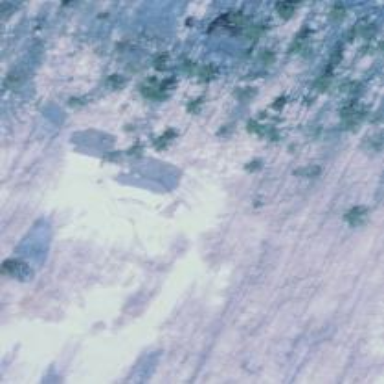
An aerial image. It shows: Simple house.